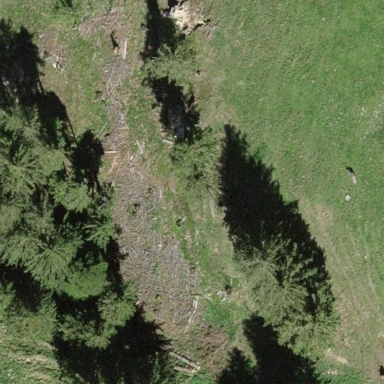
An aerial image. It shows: Forest dominated by needle-leaved trees.